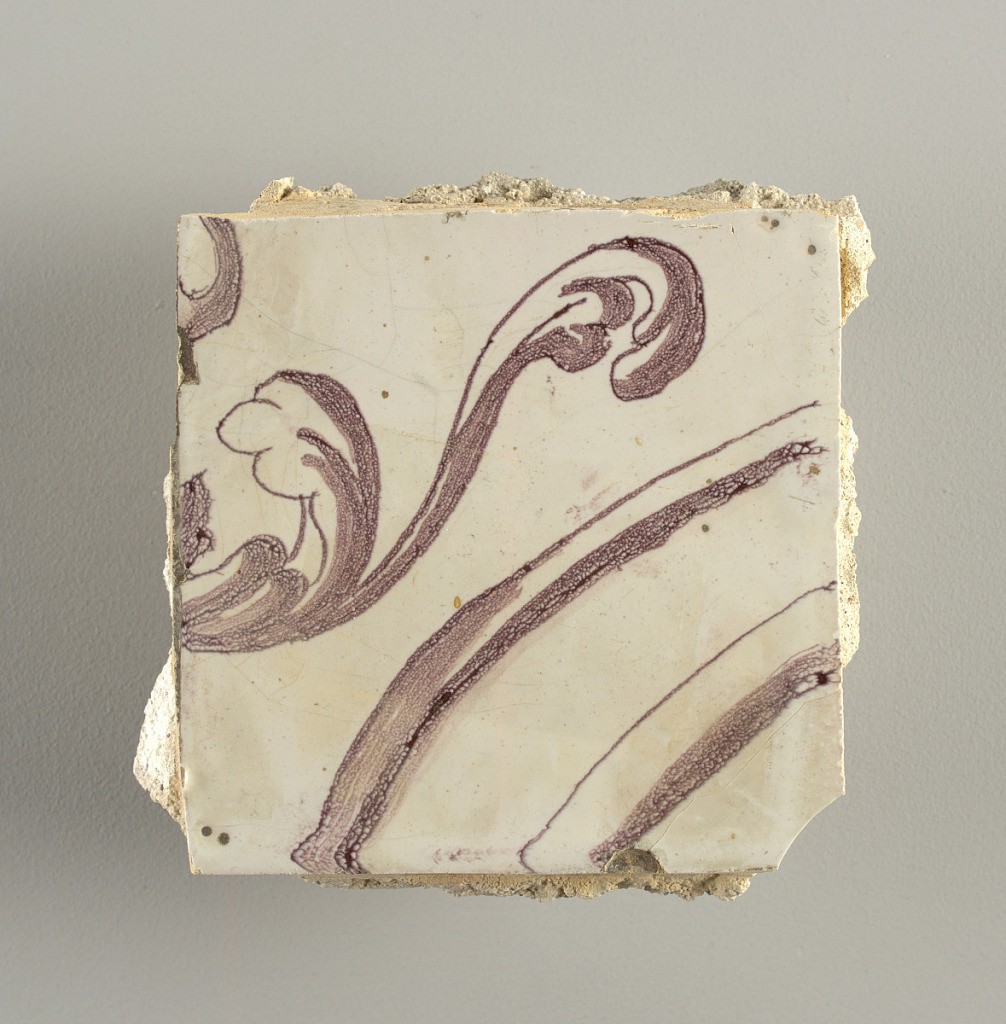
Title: Tile wall facing
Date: ca. 1725
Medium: Tin-glazed earthenware, underglaze
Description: Horizontal rectangle.  Thirty tiles wide and twenty-three tiles high with opening for fireplace eleven tiles wide and ten high.  Foliage arabesques disposed about three vertical axes from which are emphazised by urns at center and right, and at left by the figure of a standing woman carrying an infant on her arm and accompanied by two children.